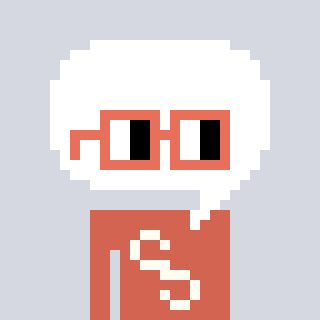
a pixel art character with square orange glasses, a speech bubble-shaped head and a peachy-colored body on a cool background